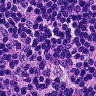
Metastatic tissue present: no